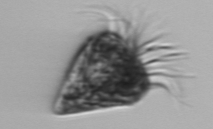
Label: Ciliophora